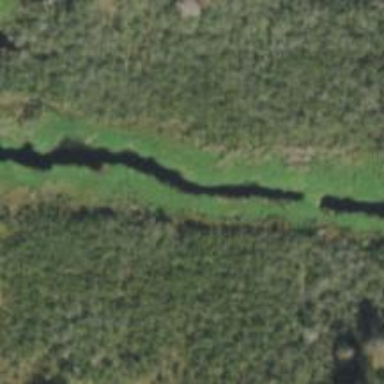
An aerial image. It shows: Marshy wetland area.